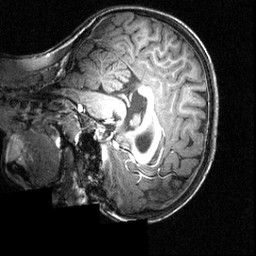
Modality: T1w
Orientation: sagittal
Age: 12
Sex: male
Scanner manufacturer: siemens
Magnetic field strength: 3.951 T
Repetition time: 1.5 s
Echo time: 0.00335 s